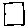
Label: square